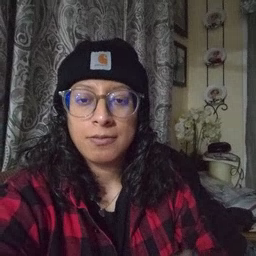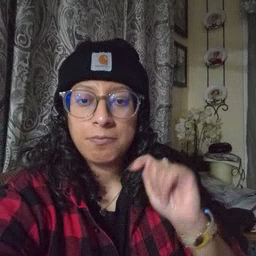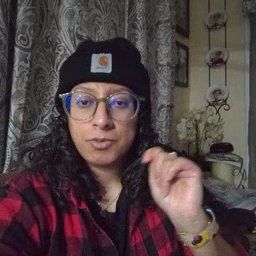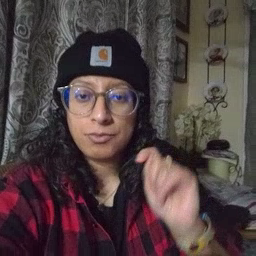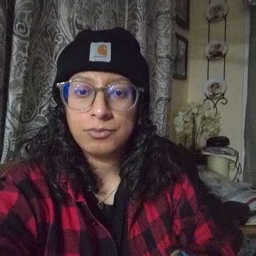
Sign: potty